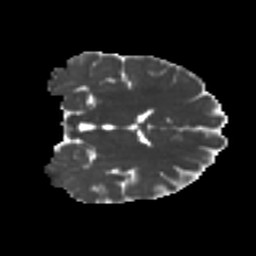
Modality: MD
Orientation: coronal
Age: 34
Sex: female
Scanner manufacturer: ge
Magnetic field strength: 3 T
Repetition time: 7.8 s
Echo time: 0.0606 s